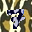
Label: 7